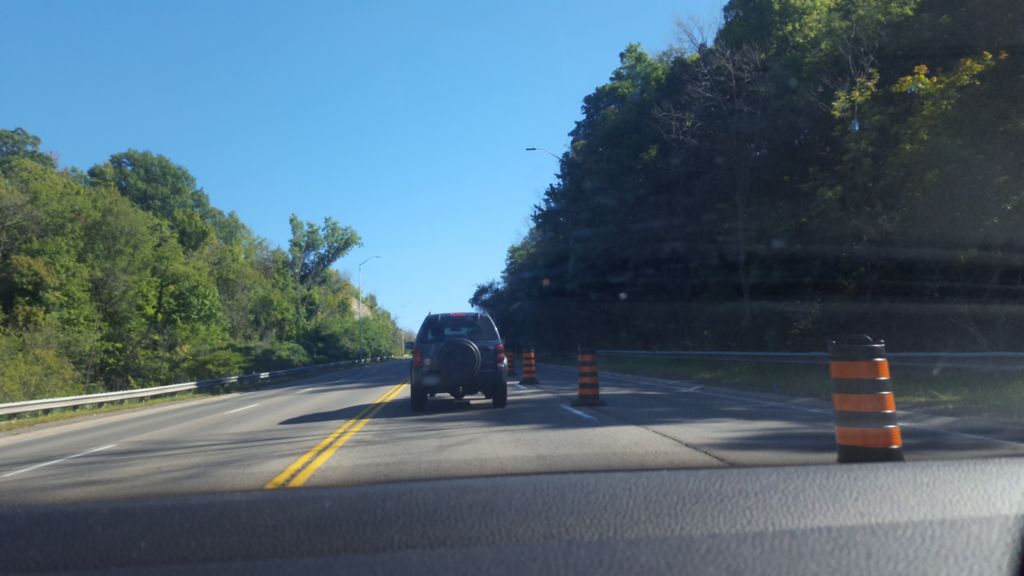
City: hamilton